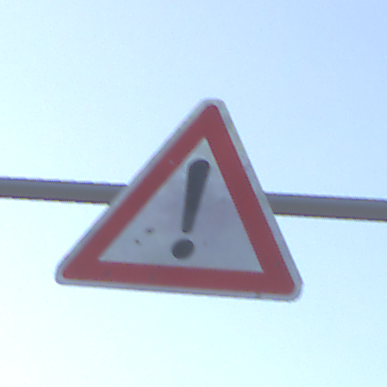
Verkehrszeichen: Gefahrenstelle
Umgebung: Outdoor, RoadRail
Tageszeit: SunriseSunset
Wetter: PartlyCloudy
Licht: Natural
Jahreszeit: NotSpecified
Kontrast: LowContrast